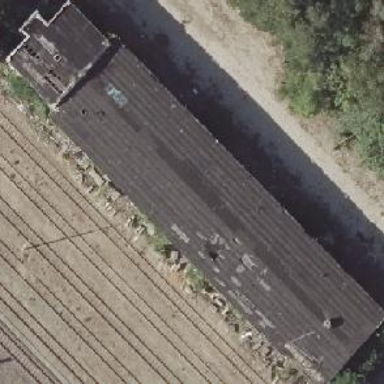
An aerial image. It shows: Shed building.